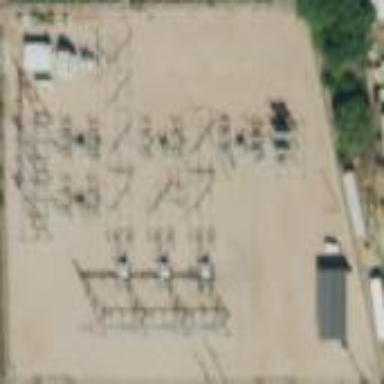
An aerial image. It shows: Outdoor distribution substation protected by fence.